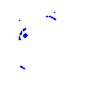
Particle: proton